Question: Which app is mentioned as a potential location for a PNR SMS?
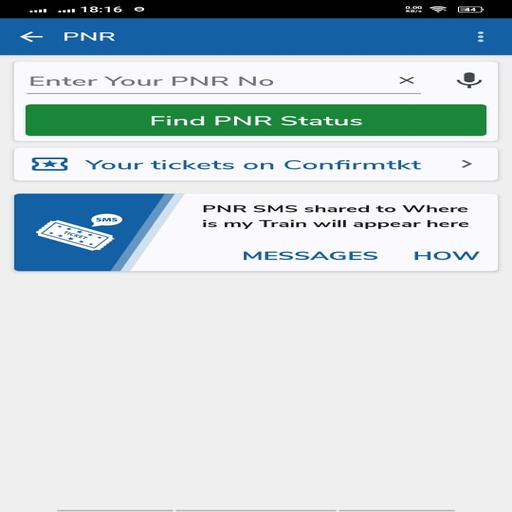
Answer: Where is my Train